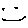
Label: smiley face